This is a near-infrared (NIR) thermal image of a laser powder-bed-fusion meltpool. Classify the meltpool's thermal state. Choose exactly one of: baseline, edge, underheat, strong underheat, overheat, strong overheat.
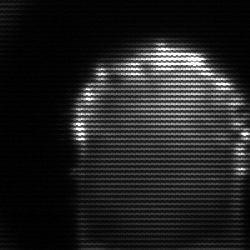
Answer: baseline